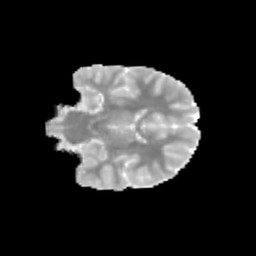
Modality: MD
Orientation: coronal
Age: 13
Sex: male
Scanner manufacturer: siemens
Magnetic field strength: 3 T
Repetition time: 3.8 s
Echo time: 0.07 s